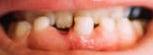
Condition: hypodontia